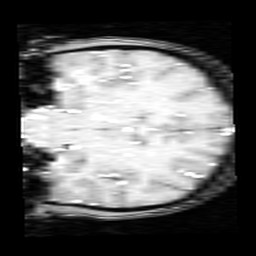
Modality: inplaneT1
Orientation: coronal
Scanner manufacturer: ge
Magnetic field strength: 3 T
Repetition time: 0.2 s
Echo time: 0.0036 s